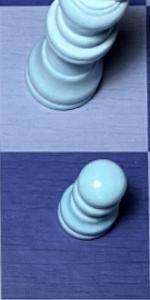
Label: Pawn_White